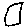
Label: square